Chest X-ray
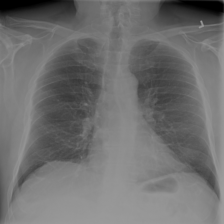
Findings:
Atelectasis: negative
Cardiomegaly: negative
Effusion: negative
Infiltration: negative
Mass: negative
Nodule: negative
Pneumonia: negative
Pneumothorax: negative
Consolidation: negative
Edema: negative
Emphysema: negative
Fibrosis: negative
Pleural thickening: negative
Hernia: negative